Field crop: tomato
Growth stage: 1
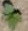
Species: solanum